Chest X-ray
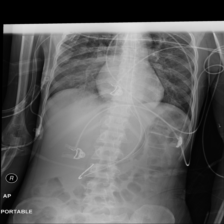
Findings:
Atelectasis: negative
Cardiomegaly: negative
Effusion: negative
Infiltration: positive
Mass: negative
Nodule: negative
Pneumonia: negative
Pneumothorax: negative
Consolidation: negative
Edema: negative
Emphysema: negative
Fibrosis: negative
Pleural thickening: negative
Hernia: negative